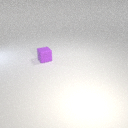
small purple rubber cube